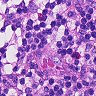
Metastatic tissue present: no